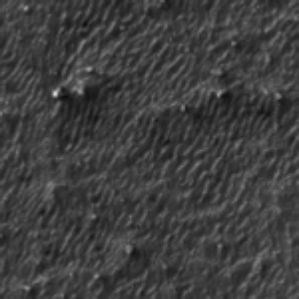
Label: frost